Field crop: maize
Growth stage: 2
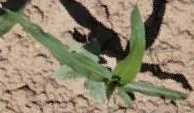
Species: maize